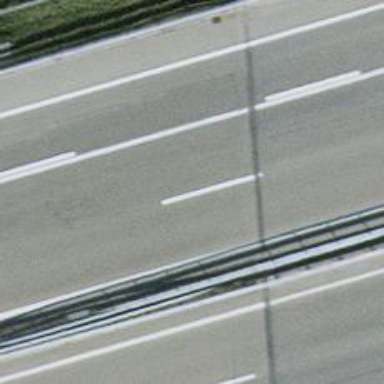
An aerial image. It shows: Asphalt bridge on motorway.